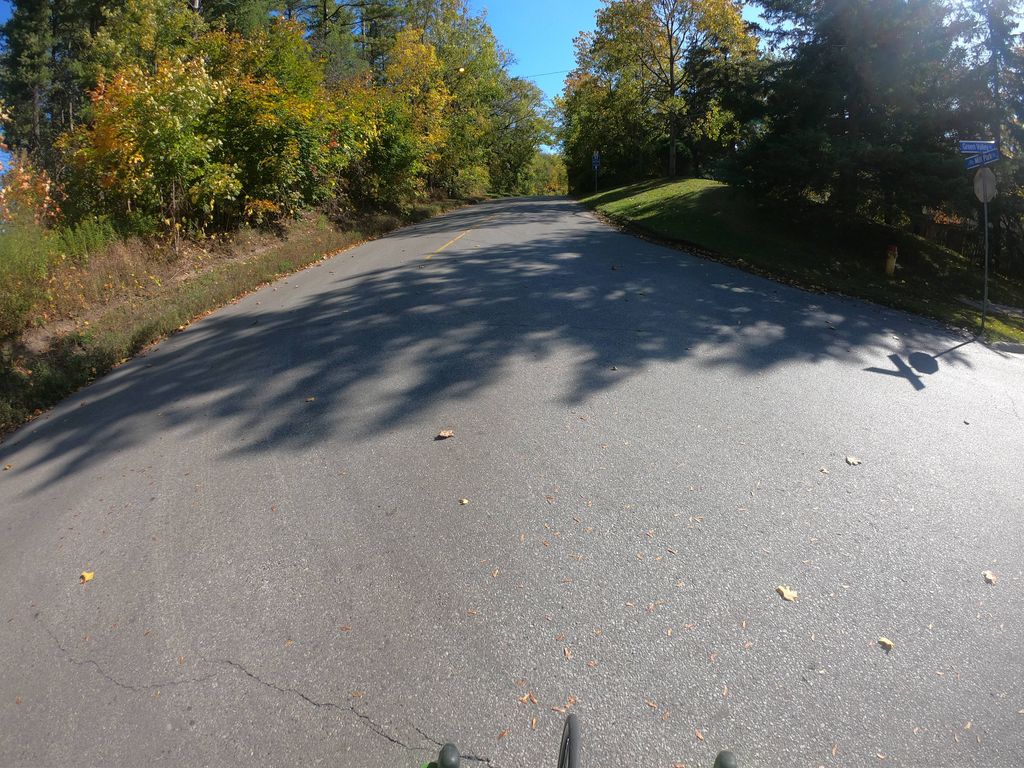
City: kitchener-waterloo